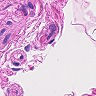
Metastatic tissue present: no